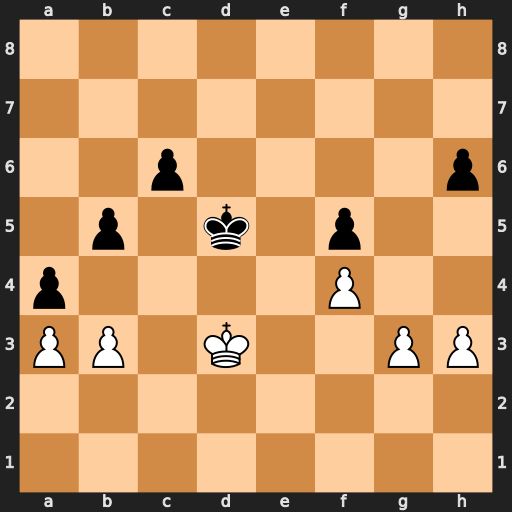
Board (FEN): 8/8/2p4p/1p1k1p2/p4P2/PP1K2PP/8/8
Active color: w
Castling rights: -
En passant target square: -
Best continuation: bxa4 bxa4 g4